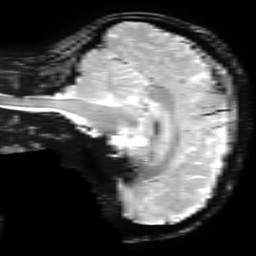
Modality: T2starw
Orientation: sagittal
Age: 42
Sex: female
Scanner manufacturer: ge
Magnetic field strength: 3 T
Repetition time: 0.65 s
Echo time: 0.02 s